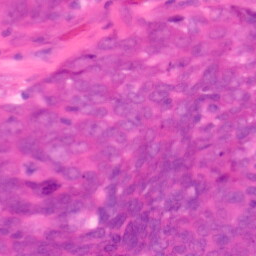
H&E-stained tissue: Colon